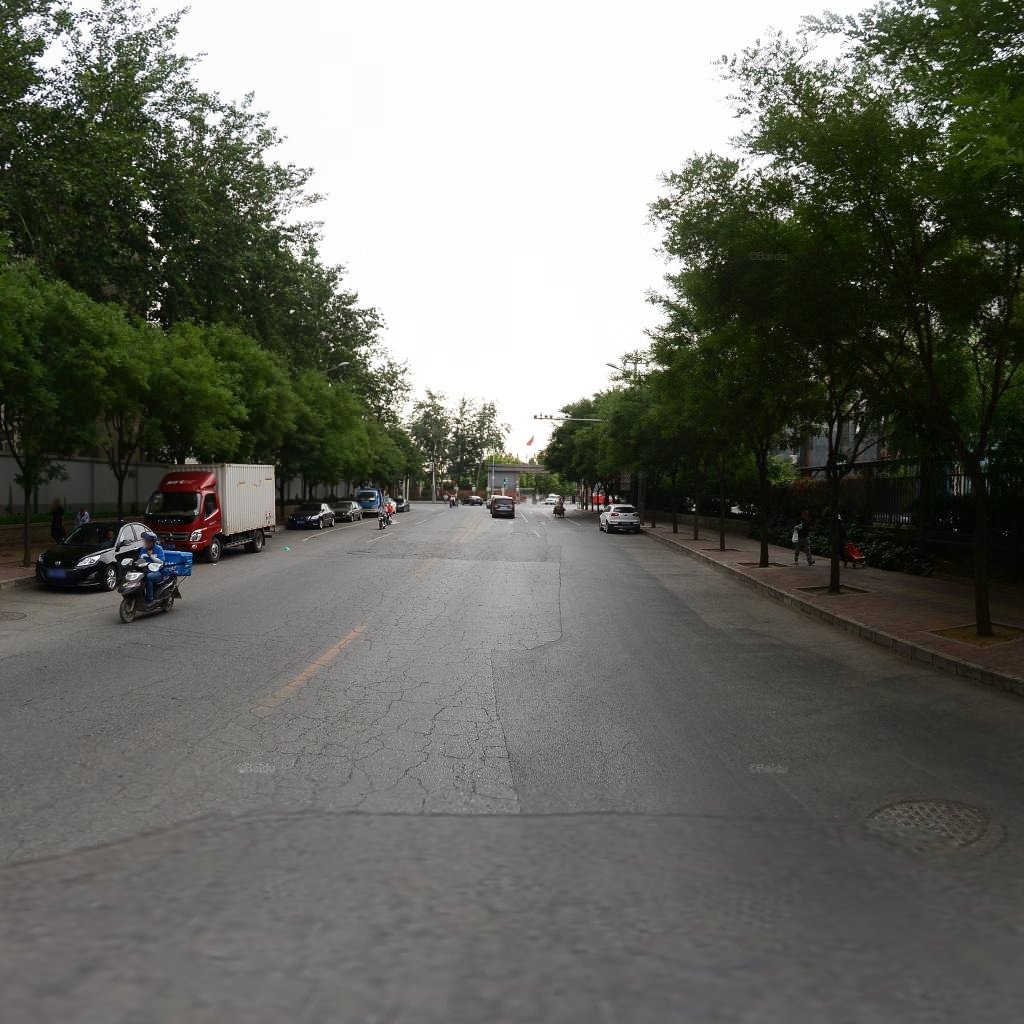
Region: Haidian
Road damage annotations: alligator crack, manhole cover